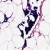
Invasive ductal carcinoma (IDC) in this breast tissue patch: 0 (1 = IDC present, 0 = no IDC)